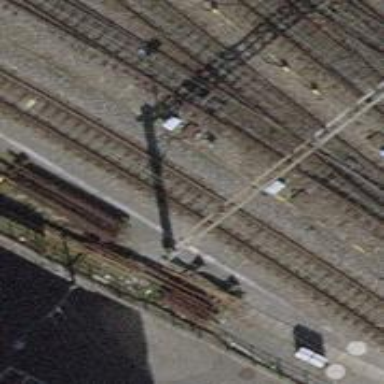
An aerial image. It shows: Single-track railway with electrified contact lines.